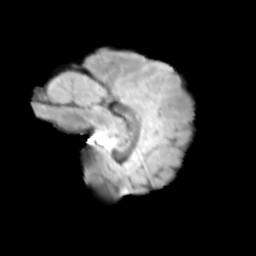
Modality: T2w
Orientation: sagittal
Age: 13
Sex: male
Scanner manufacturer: siemens
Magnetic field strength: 3 T
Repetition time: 3.8 s
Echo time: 0.07 s